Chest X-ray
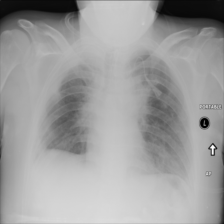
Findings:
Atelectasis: negative
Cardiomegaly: negative
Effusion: negative
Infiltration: positive
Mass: negative
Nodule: negative
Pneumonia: negative
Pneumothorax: negative
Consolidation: negative
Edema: negative
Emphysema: negative
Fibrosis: negative
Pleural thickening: positive
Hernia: negative